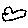
Label: car